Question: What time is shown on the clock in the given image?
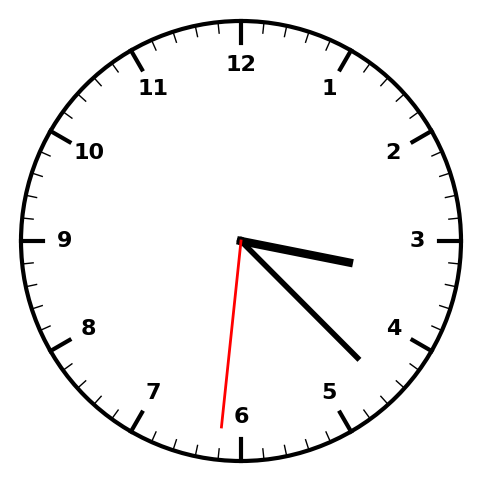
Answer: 03:22:31